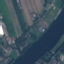
Land use / land cover class: River